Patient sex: M
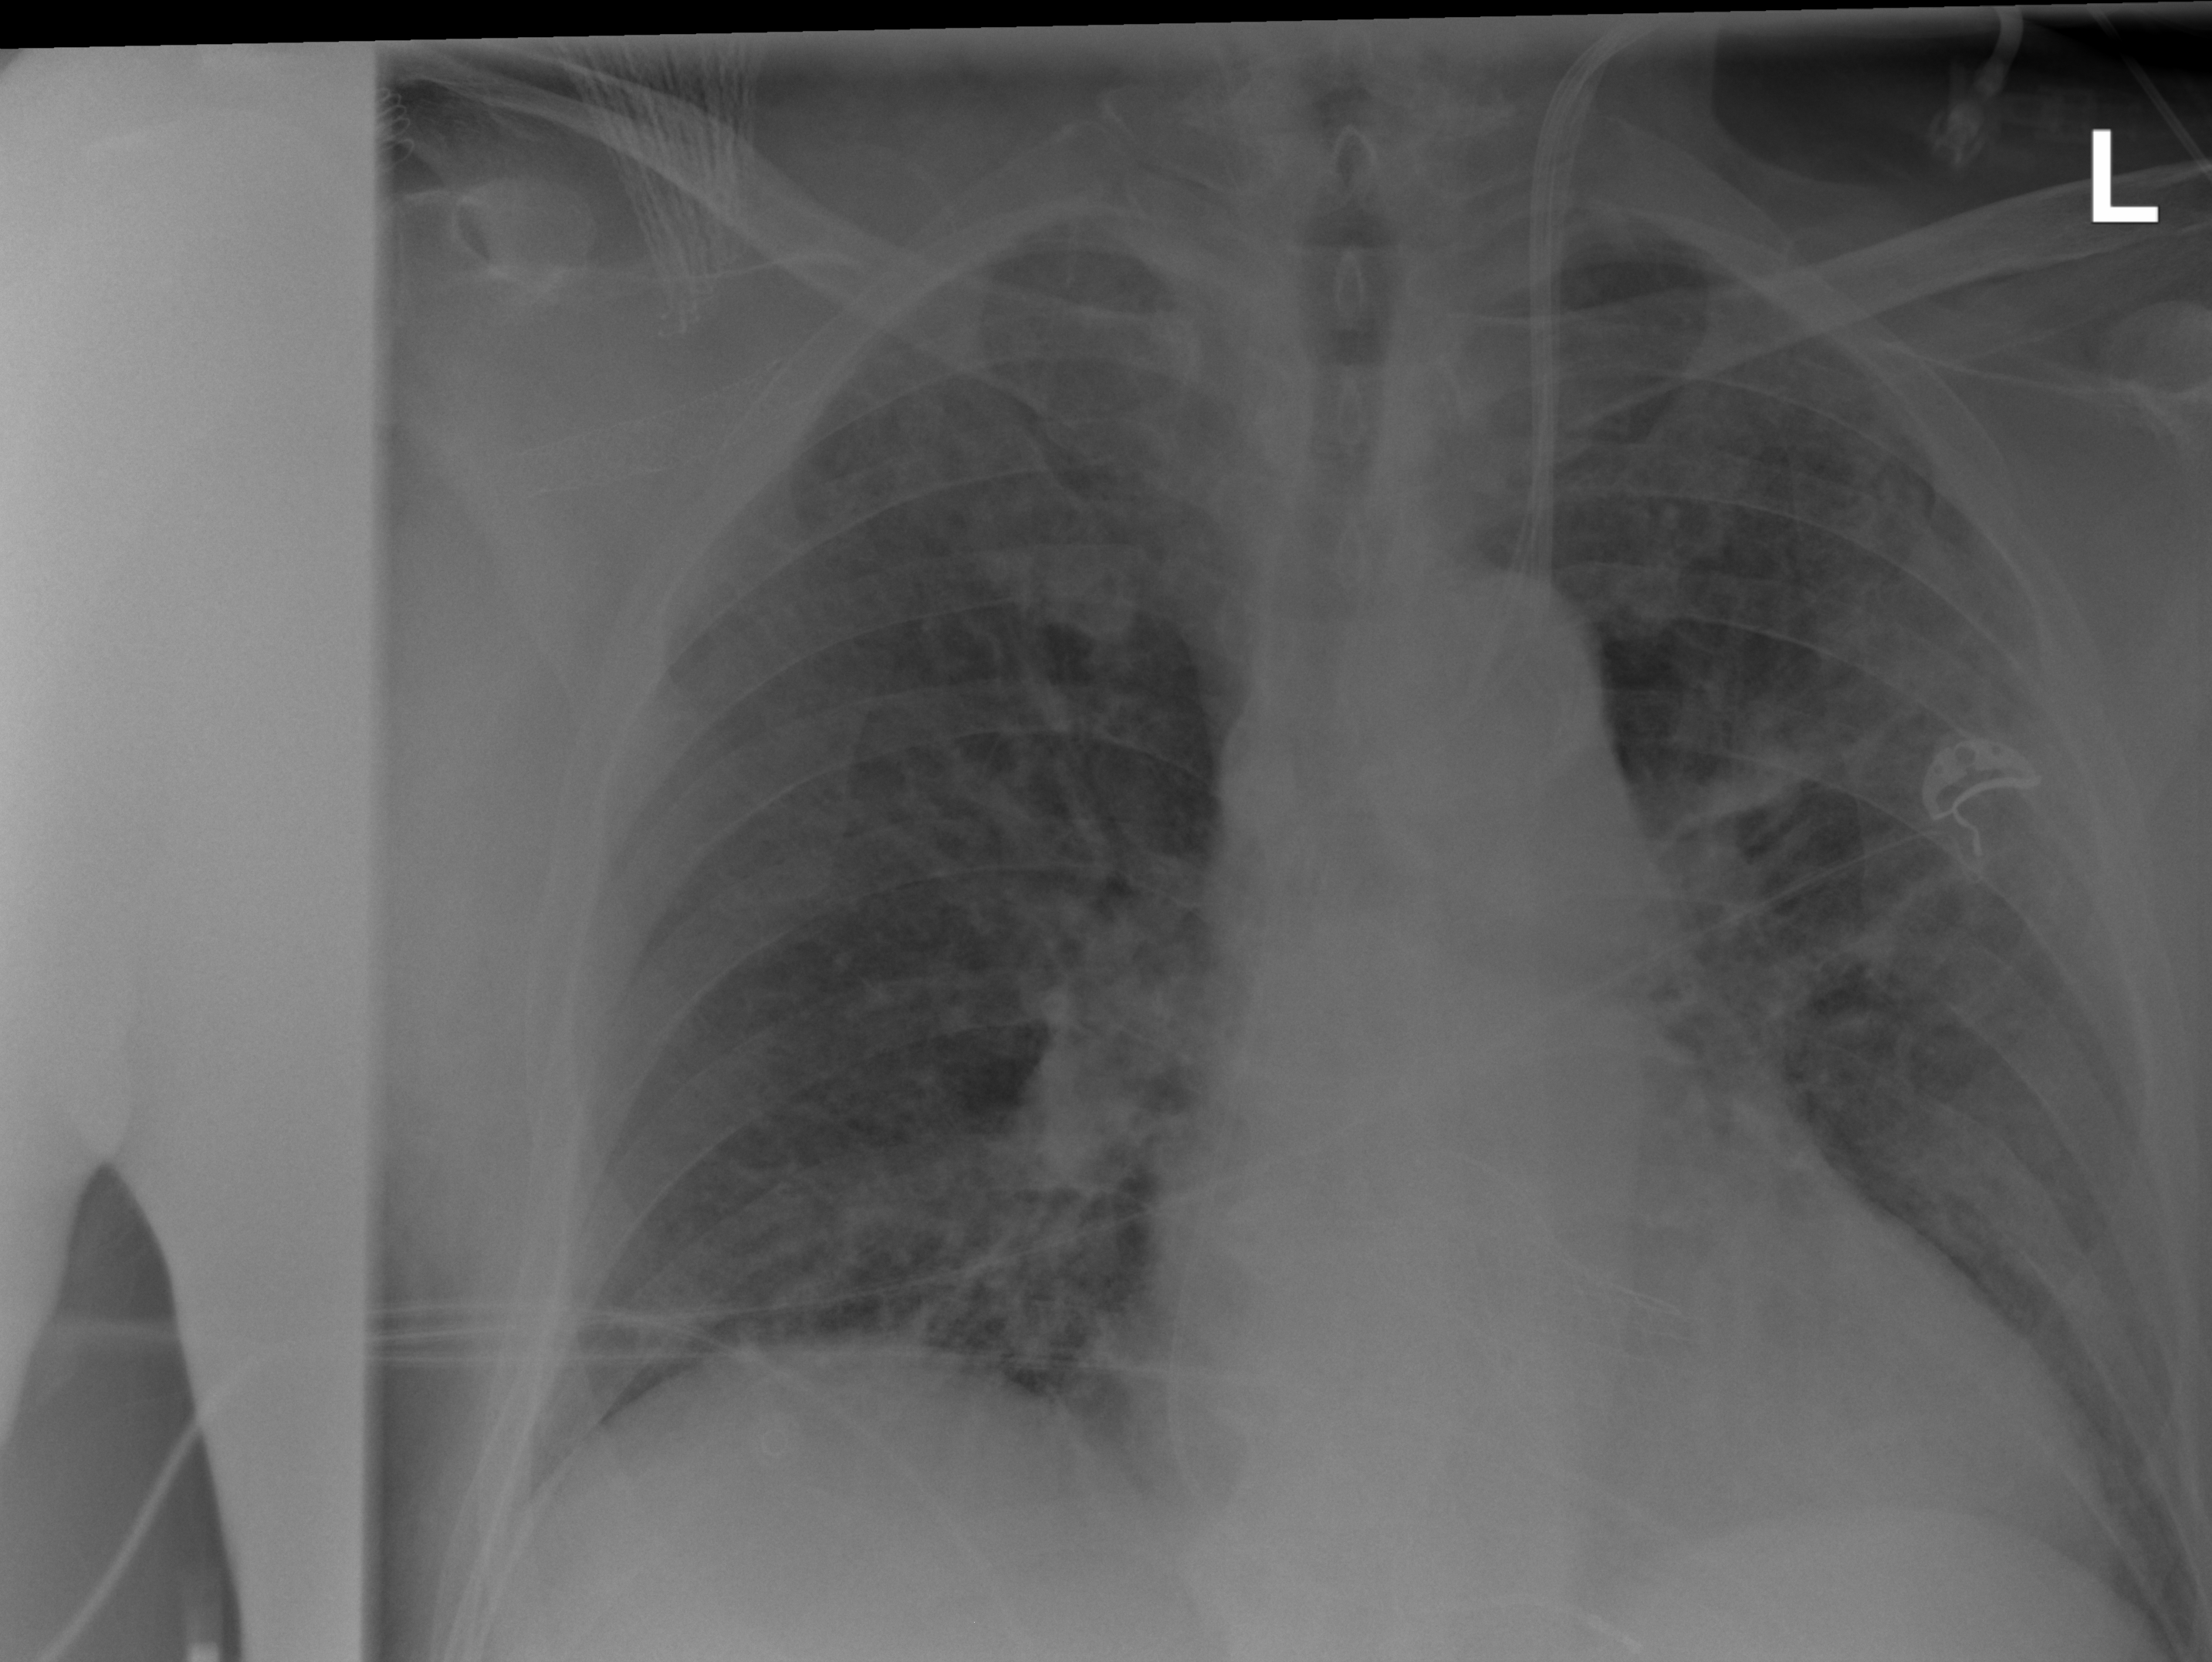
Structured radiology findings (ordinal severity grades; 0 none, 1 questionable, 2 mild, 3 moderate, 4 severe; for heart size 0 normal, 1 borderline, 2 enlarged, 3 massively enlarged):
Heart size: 0
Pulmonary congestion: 1
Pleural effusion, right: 0
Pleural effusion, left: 0
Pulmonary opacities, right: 2
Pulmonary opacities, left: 2
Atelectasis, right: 2
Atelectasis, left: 2